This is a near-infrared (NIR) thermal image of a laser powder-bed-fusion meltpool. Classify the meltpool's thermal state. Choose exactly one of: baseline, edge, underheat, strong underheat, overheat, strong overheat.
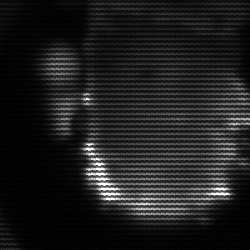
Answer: baseline